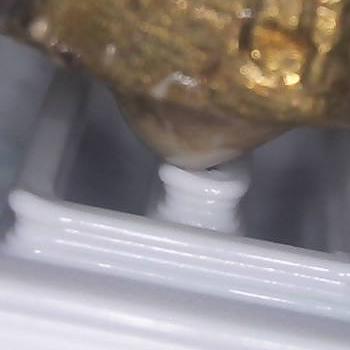
Flow rate: 149%